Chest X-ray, AP view. Patient: 23 years old, sex M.
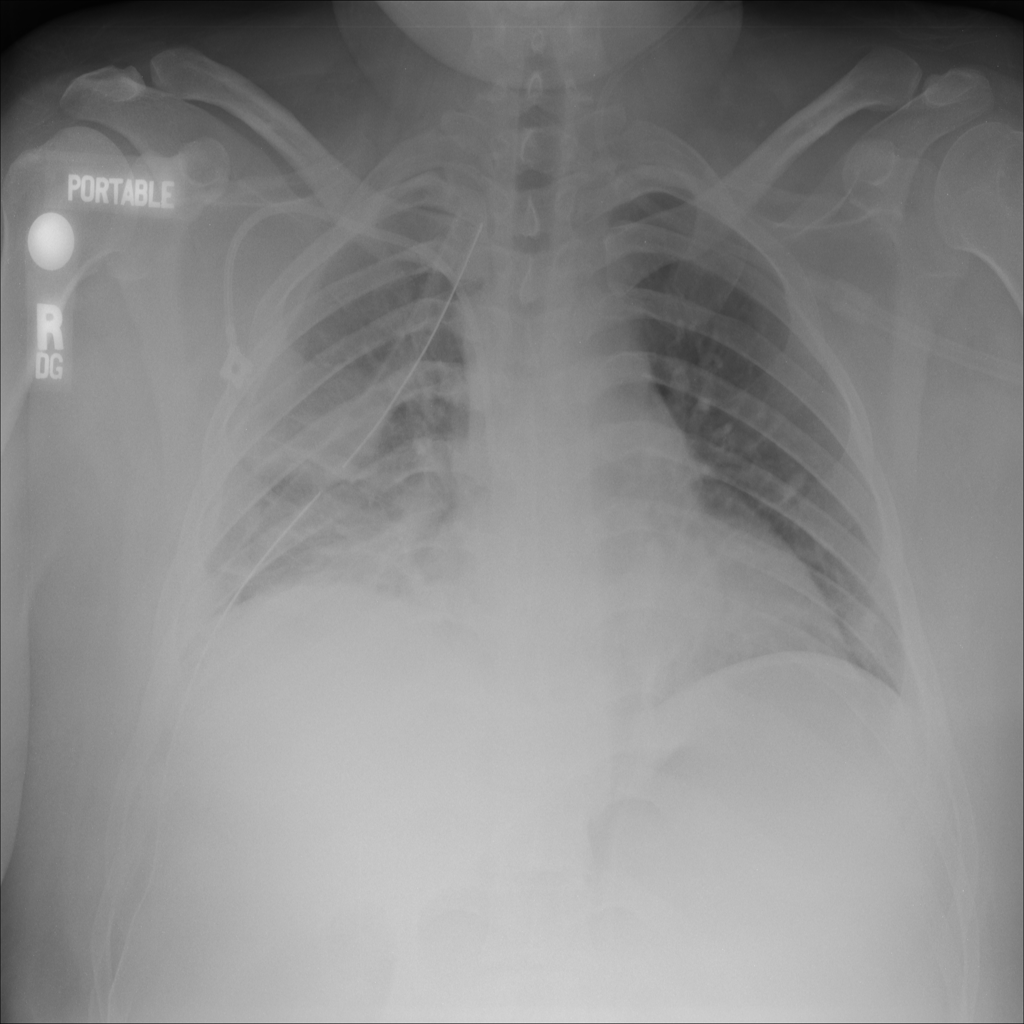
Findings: Mass